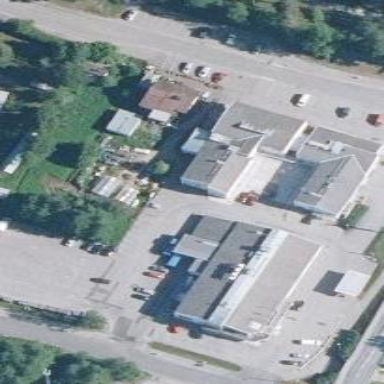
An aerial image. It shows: Retail building.